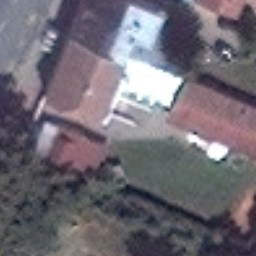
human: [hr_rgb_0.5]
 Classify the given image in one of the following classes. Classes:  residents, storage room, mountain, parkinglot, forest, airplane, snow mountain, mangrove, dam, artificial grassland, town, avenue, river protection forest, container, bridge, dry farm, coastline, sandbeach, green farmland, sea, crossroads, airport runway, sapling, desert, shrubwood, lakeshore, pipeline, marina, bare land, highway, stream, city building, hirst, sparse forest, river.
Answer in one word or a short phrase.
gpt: residents